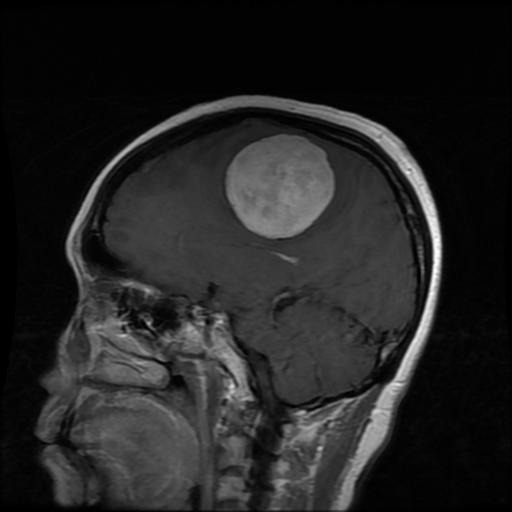
Label: meningioma